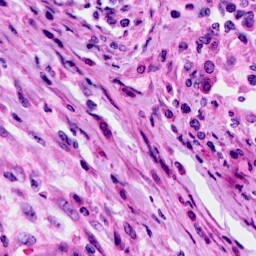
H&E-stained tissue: Cervix